Question: I would like to display a Android Spinner which shows data from a SQLite DB.
The user however should be able to add new items to this Spinner.
On the iPhone / iOS I use ActionSheetPicker to achive this goal. It looks like this:
How to to this with Android?
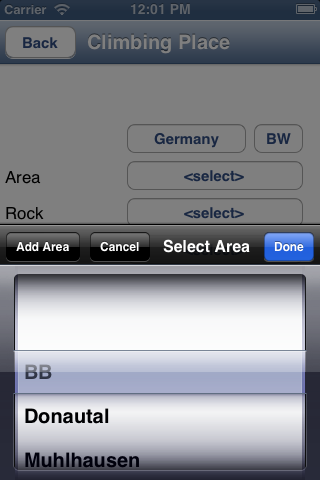
Answer: Not sure if it works with a CursorAdapter but
on iOS:
The code does the following:
1. Create / get the data for the Spinner
2. Use Buttons instead of Spinners on the activity
3. Create an AlertDialog (pop-up) which displays the Spinner and an add-button
4. The add-button creates another popup with a EditText (text-field) ArrayList<String> items = new ArrayList<String>();
items.add("One");
items.add("Two");
items.add("Three");
final ArrayAdapter<String> adapter = new ArrayAdapter<String>(this,
android.R.layout.simple_spinner_dropdown_item, items);
final Button selectBtn = (Button) findViewById(R.id.buttonCountry);
selectBtn.setOnClickListener(new View.OnClickListener() {
@Override
public void onClick(@SuppressWarnings("unused") View v) {
new AlertDialog.Builder(main)
.setTitle("Please choose a country")
.setPositiveButton("Add Country", new DialogInterface.OnClickListener() {
@Override
public void onClick(DialogInterface dialog, int which) {
final EditText view = new EditText(main);
new AlertDialog.Builder(main)
.setTitle("Please enter a name")
.setPositiveButton(R.string.ok, new DialogInterface.OnClickListener() {
@Override
public void onClick(DialogInterface dialog, int which) {
adapter.add(view.getText().toString());
selectBtn.setText(view.getText().toString());
}
})
.setNegativeButton("cancel", null)
.setView(view)
.show();
}
})
.setAdapter(adapter, new DialogInterface.OnClickListener() {
@Override
public void onClick(DialogInterface dialog, int which) {
selectBtn.setText(adapter.getItem(which));
dialog.dismiss();
}
}).create().show();
}
});
Here are the resulting pictures:
Activity:

AlertDialog with Spinner and Button:

AlertDialog with text input: